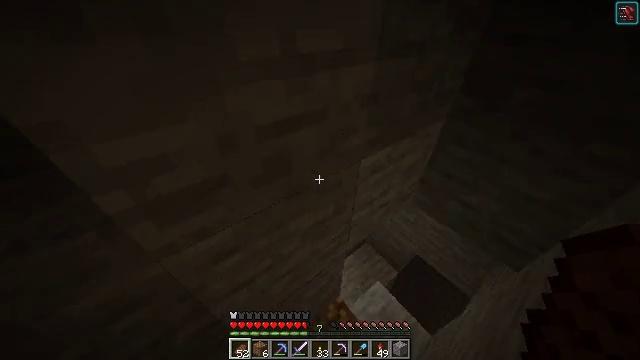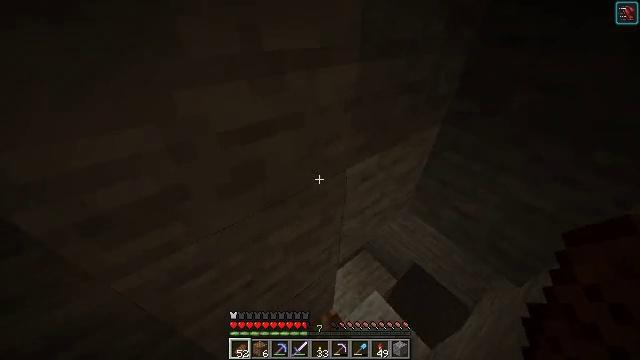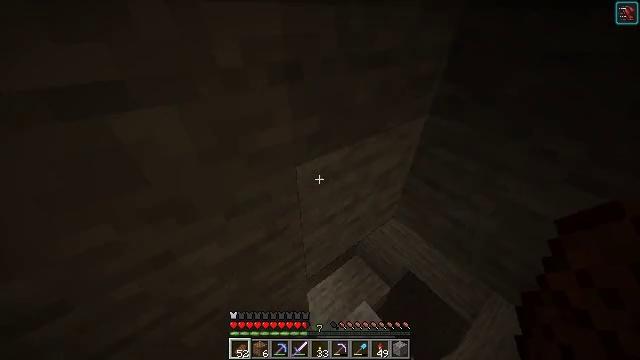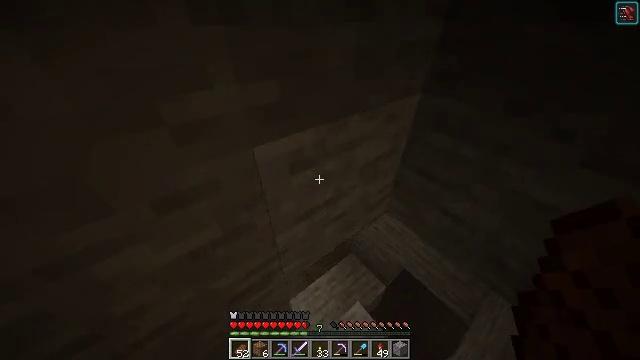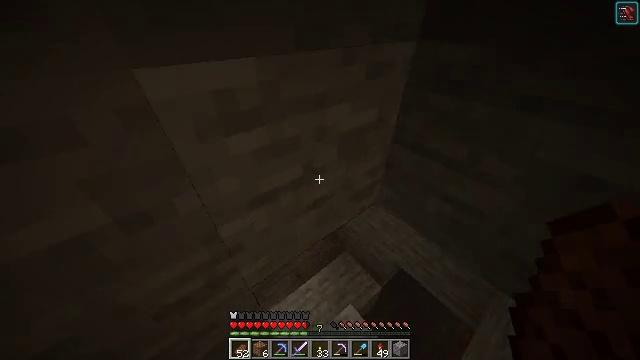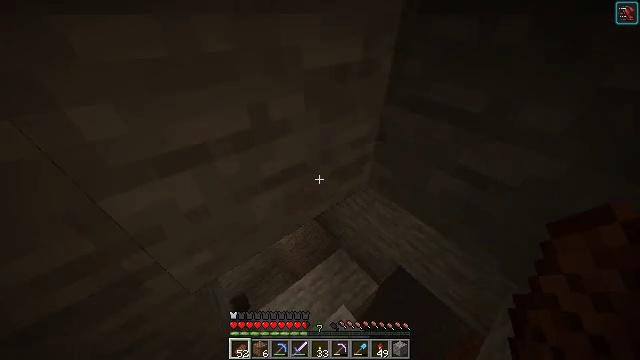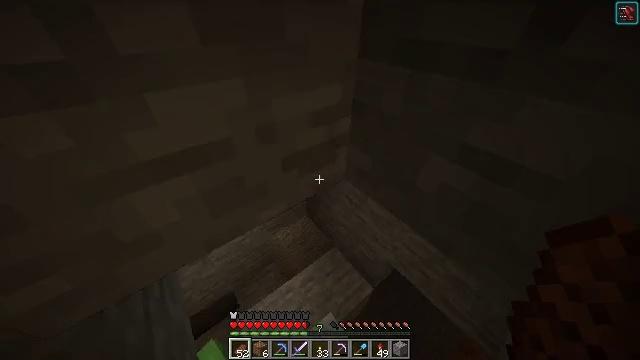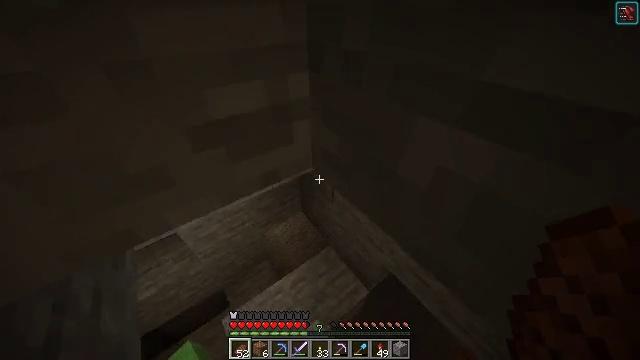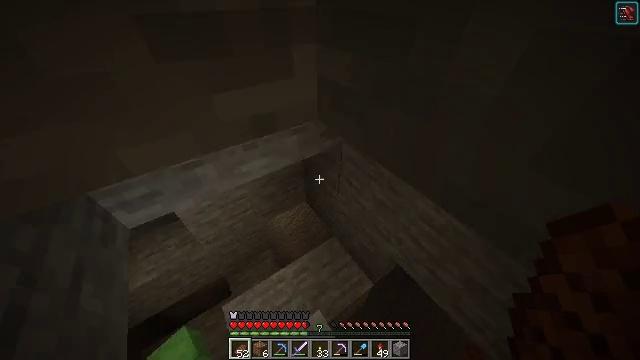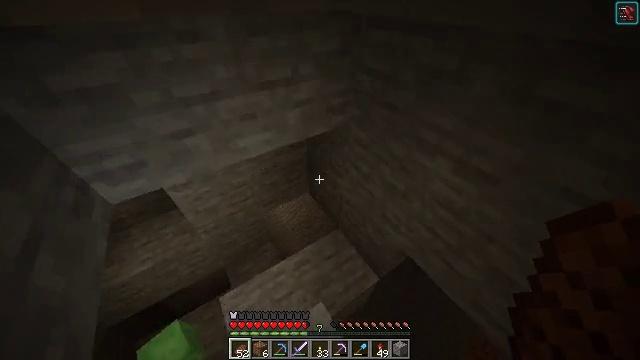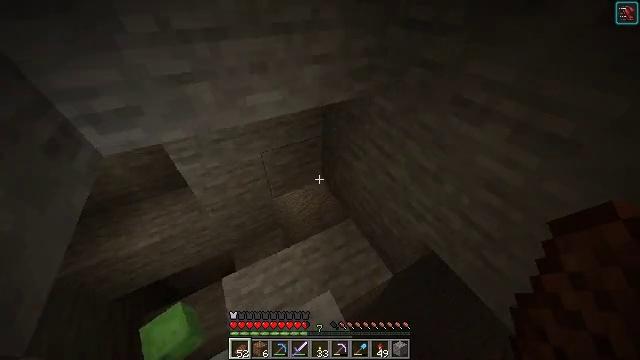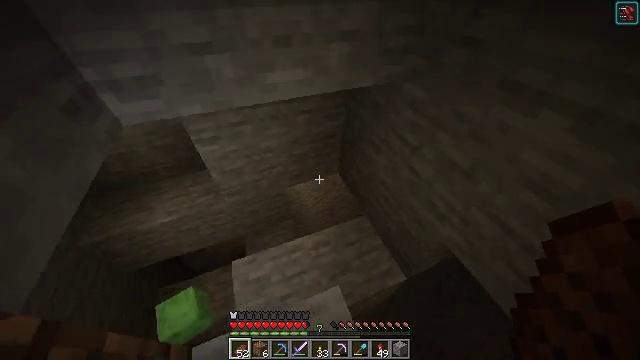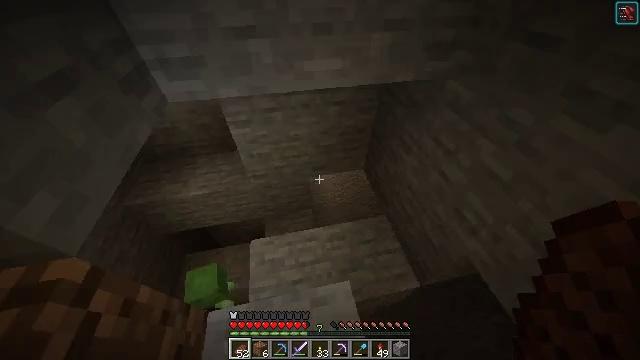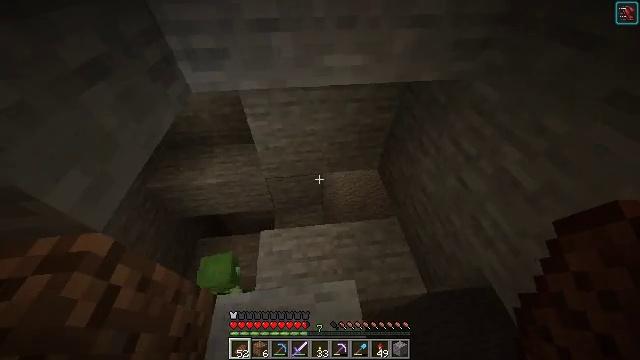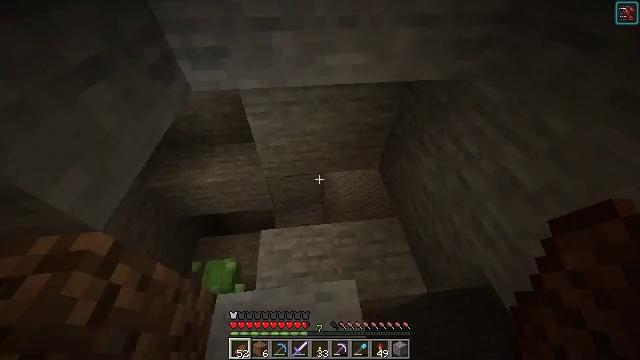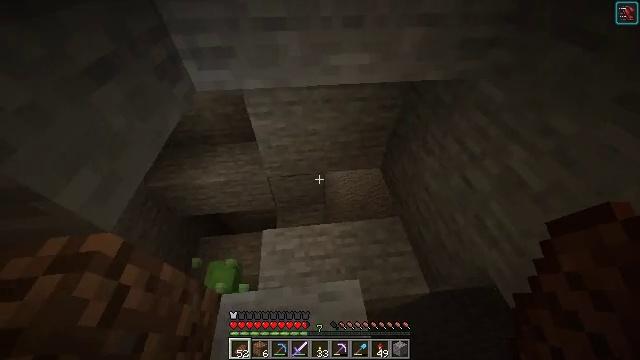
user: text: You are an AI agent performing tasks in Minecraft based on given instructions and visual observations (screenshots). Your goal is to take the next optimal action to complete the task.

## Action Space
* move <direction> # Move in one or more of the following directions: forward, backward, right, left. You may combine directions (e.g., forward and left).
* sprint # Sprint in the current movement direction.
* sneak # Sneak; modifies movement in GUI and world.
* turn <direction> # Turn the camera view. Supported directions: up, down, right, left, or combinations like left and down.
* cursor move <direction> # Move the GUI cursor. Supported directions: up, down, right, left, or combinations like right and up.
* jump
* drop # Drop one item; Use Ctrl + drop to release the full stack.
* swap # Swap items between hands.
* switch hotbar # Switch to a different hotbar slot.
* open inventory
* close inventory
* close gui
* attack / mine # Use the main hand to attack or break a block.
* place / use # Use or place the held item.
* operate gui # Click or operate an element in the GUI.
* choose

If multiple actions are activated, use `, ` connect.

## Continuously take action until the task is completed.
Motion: motion action
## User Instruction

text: Hunt a slime.
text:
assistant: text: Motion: move forward and move right, turn up
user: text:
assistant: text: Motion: move forward and move right
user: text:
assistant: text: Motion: move forward and move right
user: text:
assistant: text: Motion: move forward and move right
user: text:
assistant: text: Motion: move forward and move right
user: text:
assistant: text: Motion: move forward and move right, turn left and down
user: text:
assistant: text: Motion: move forward and move right, turn left and down
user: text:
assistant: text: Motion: turn left and down
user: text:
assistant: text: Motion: turn left
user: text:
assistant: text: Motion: turn left
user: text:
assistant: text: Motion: turn left and down
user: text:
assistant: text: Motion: turn left and down
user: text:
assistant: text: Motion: turn left and down
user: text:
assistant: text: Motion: no_op
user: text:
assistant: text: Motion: move left
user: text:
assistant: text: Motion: move left, turn down
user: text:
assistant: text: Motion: move left
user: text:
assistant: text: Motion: move left, turn down
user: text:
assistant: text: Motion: turn left and down
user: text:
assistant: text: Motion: turn left and down
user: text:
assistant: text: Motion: no_op
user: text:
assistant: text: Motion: no_op
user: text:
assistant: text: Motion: no_op
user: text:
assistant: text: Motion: no_op
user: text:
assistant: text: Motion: no_op
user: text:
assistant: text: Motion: no_op
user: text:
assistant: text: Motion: no_op
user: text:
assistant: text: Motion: no_op
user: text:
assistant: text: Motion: no_op
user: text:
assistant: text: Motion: no_op